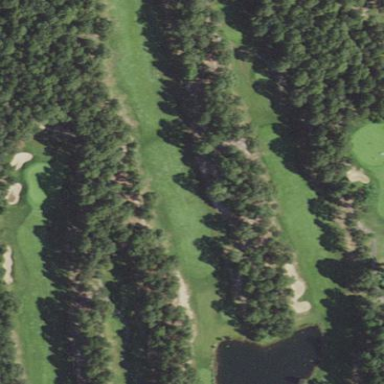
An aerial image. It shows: Golf fairway surrounded by grass.